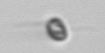
Label: flagellate